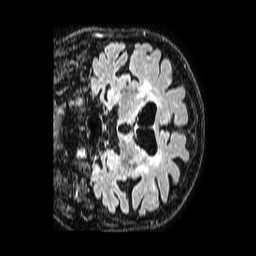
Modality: FLAIR
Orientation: coronal
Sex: female
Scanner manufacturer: philips
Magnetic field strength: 1.5 T
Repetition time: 4.8 s
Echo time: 0.3 s